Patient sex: F
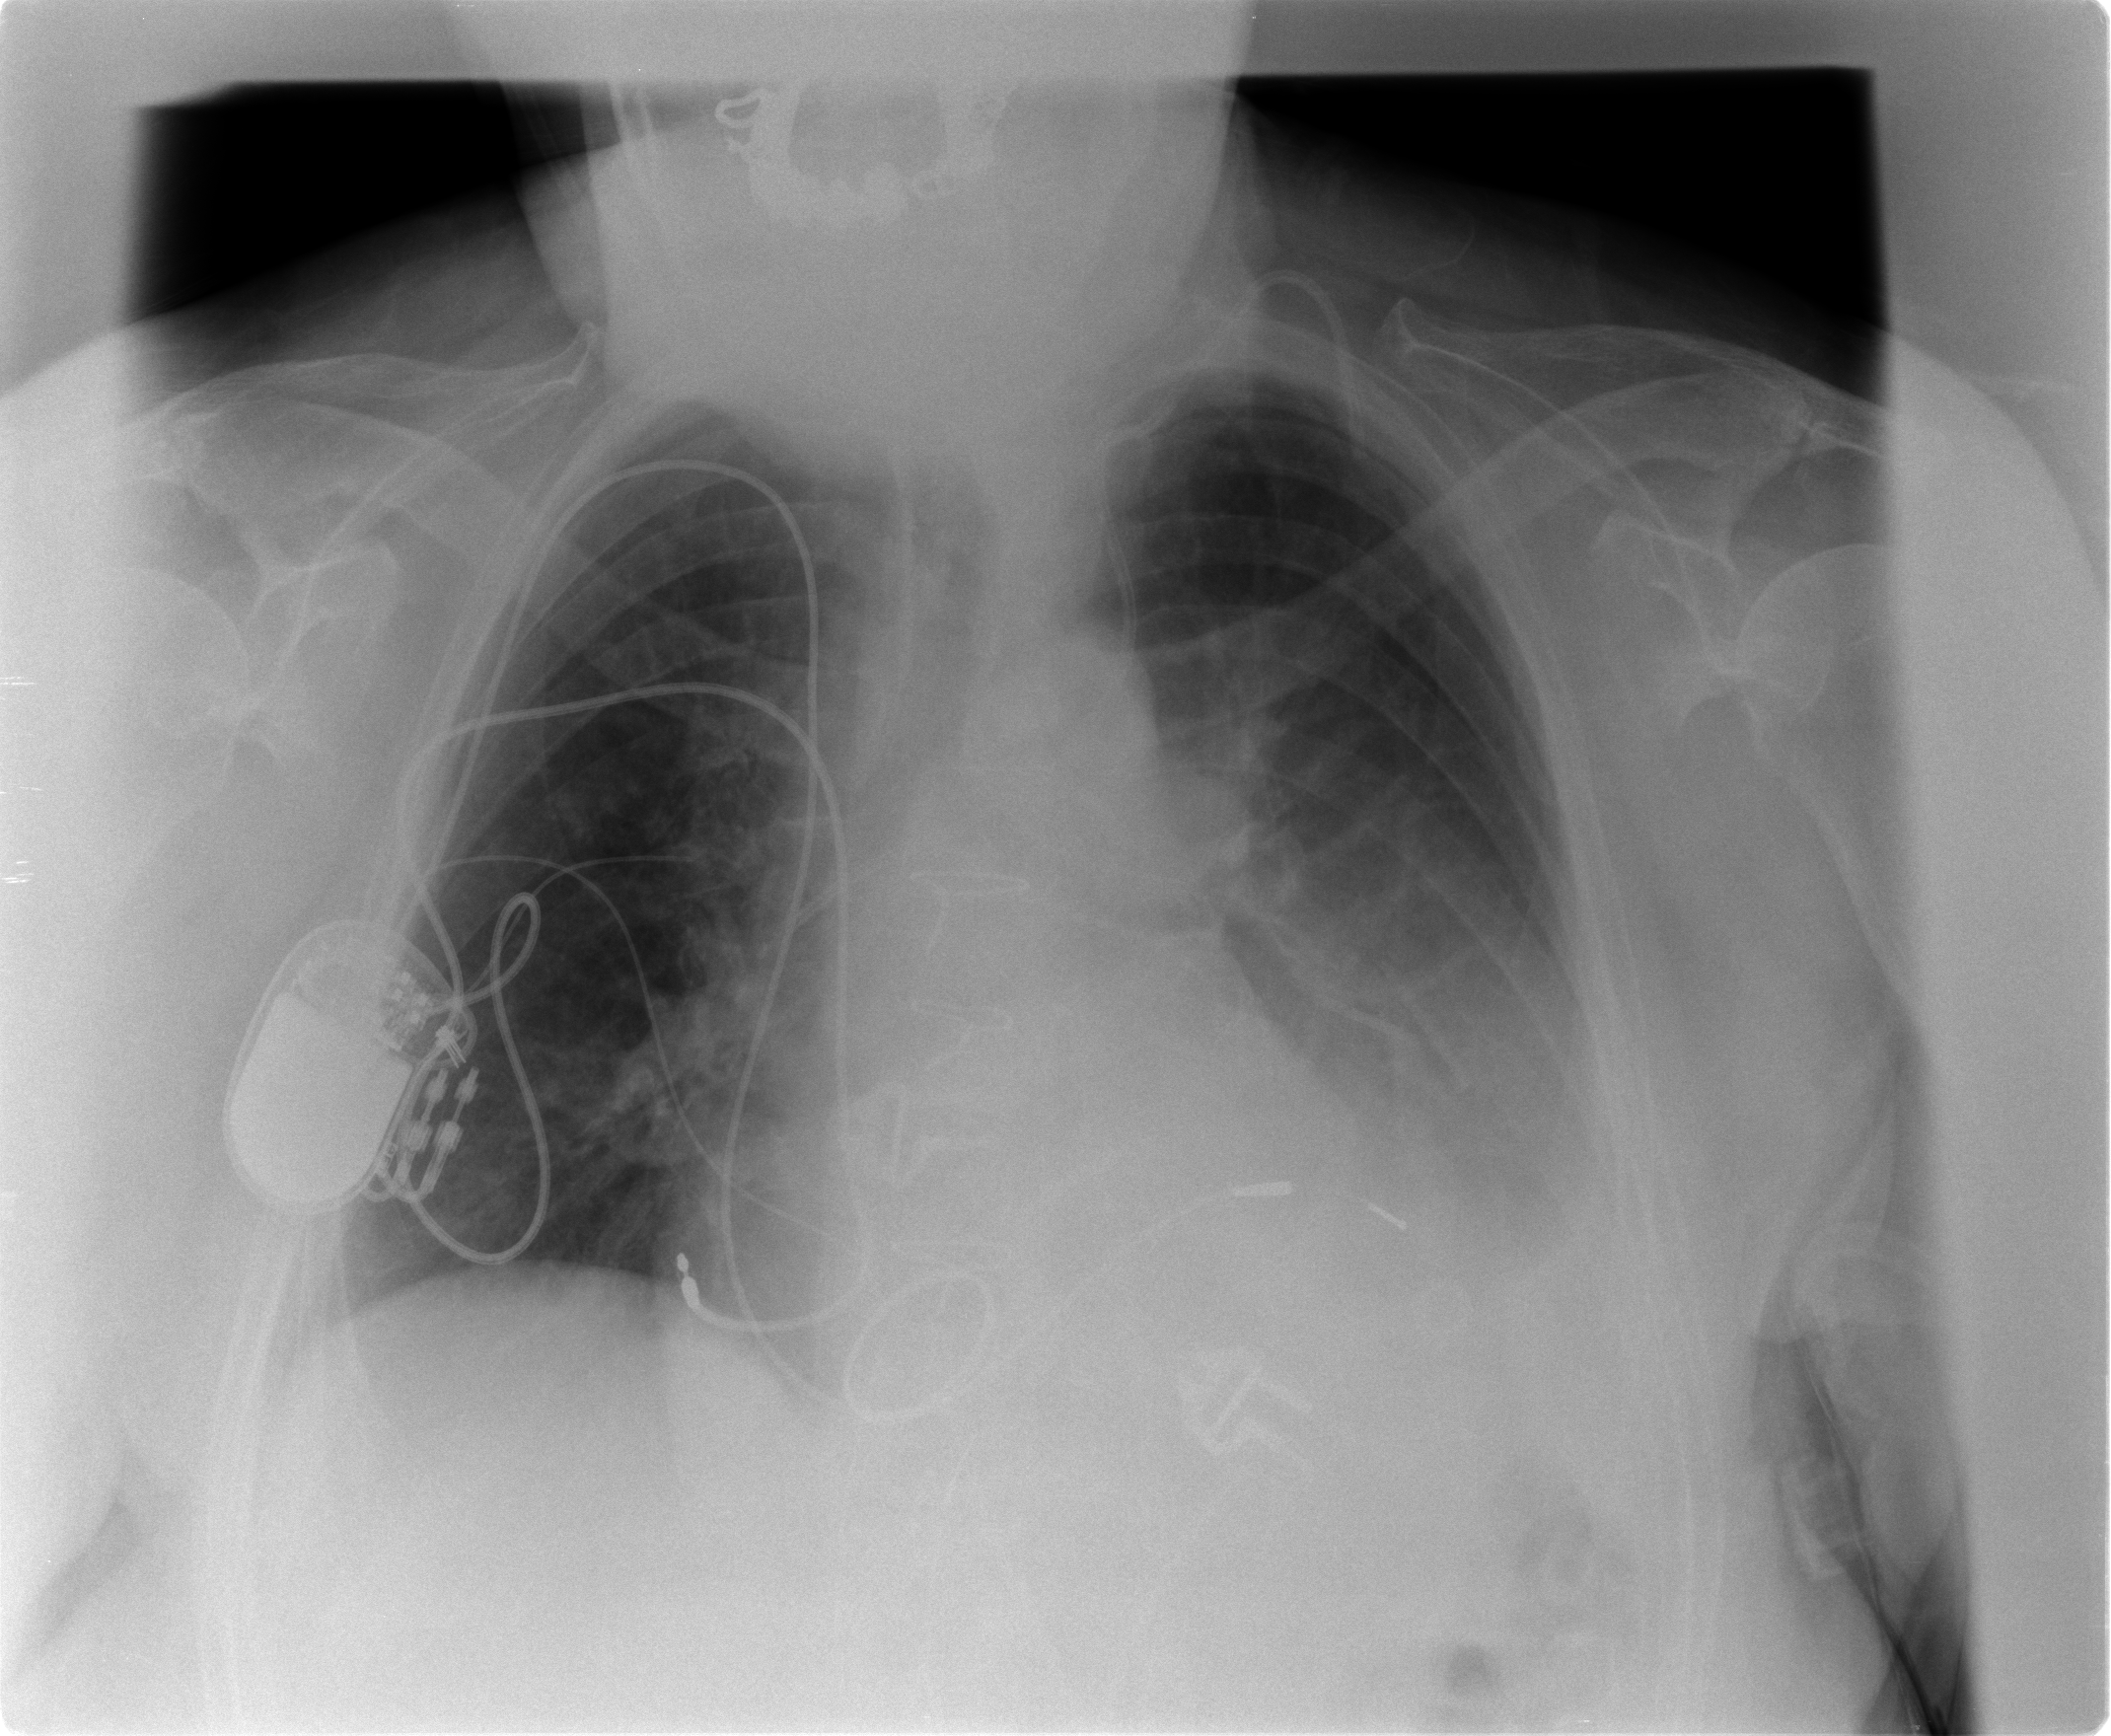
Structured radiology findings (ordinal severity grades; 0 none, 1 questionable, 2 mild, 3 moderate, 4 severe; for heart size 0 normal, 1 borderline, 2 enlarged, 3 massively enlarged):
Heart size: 2
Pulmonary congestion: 2
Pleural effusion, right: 0
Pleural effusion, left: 3
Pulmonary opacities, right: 0
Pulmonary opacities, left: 1
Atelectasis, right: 0
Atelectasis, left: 2